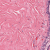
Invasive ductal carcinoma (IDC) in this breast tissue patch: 0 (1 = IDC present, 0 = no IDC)